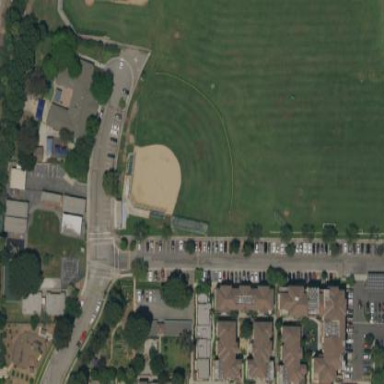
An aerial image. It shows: Grass pitch used for baseball.